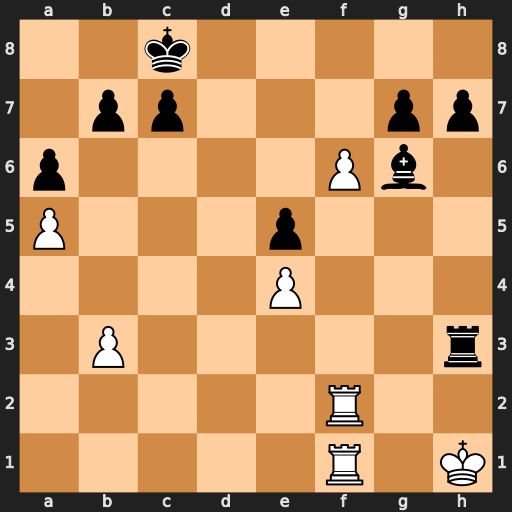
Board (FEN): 2k5/1pp3pp/p4Pb1/P3p3/4P3/1P5r/5R2/5R1K
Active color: w
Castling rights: -
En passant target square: -
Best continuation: Kg2 Rh6 f7 Bxf7 Rxf7